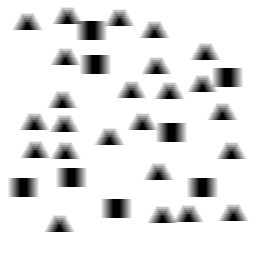
Squares: 8
Triangles: 24
Stars: 0
Total shapes: 32